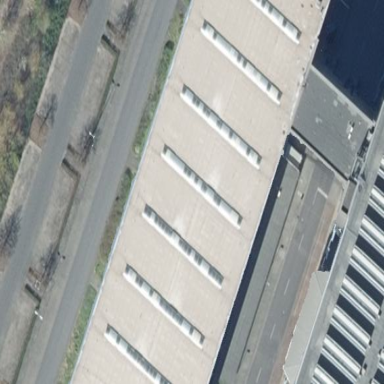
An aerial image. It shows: Industrial building.